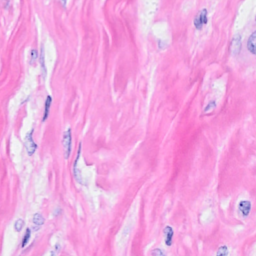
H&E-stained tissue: Breast